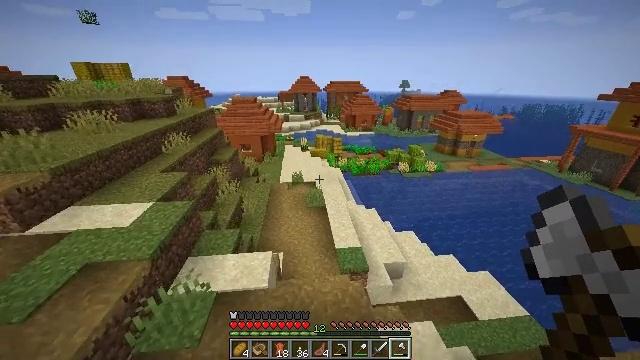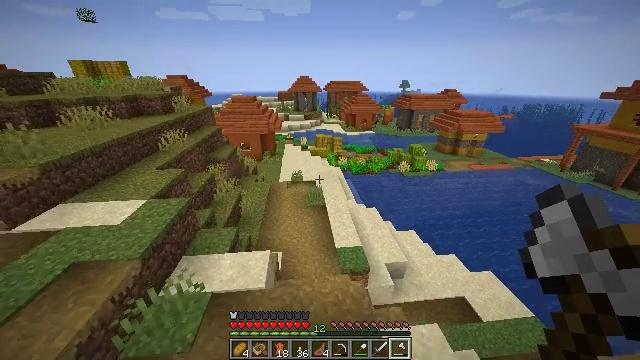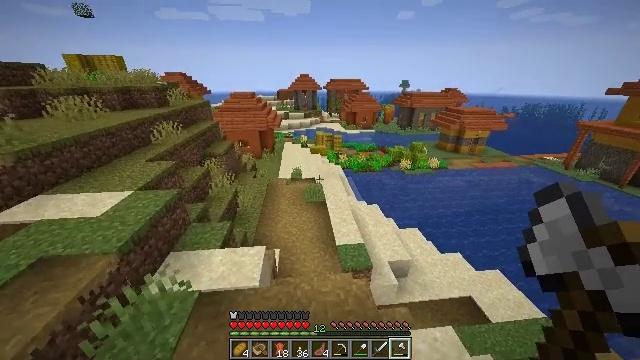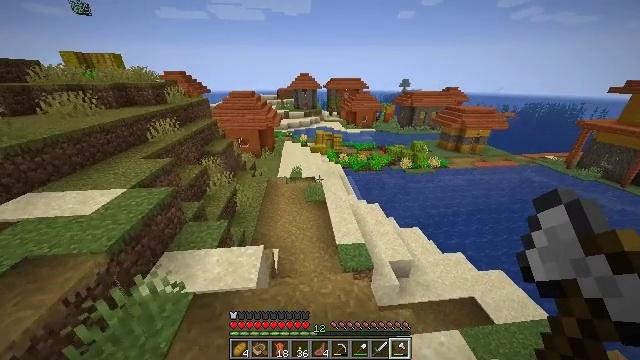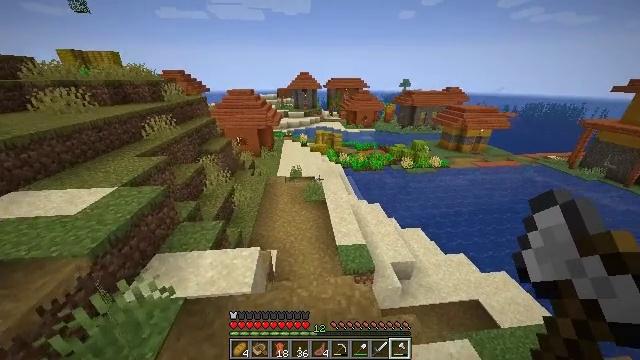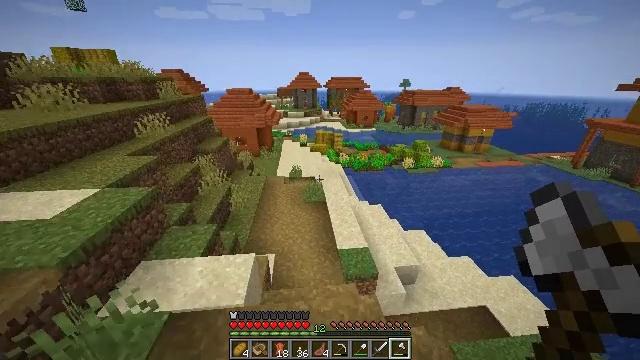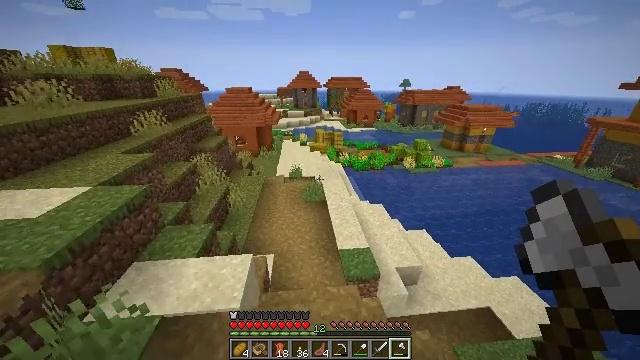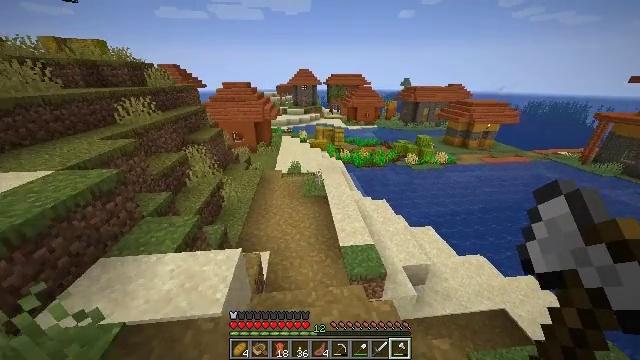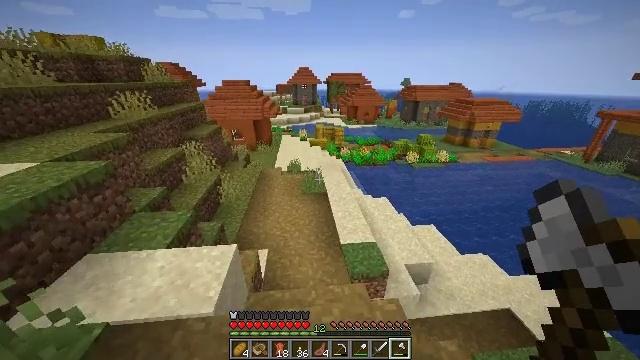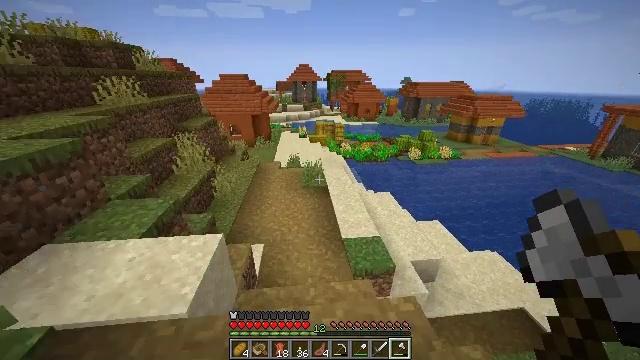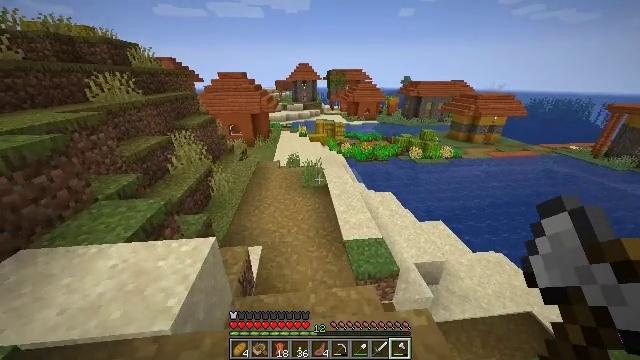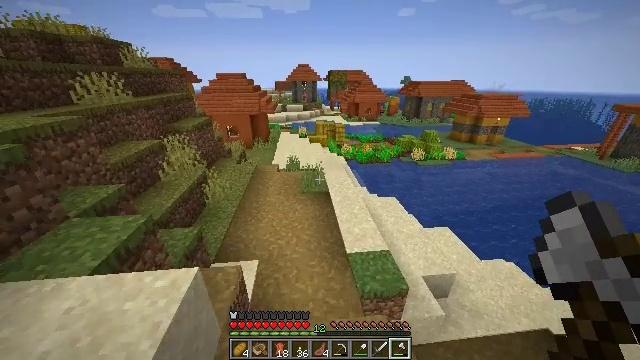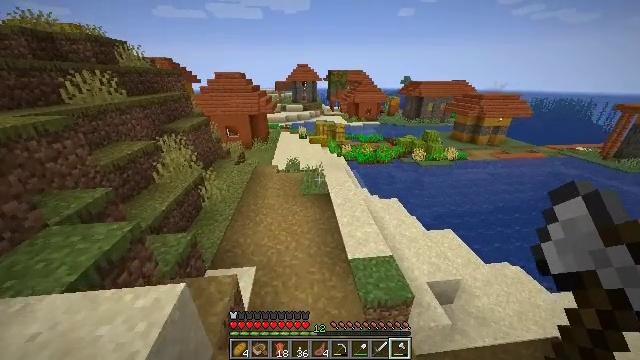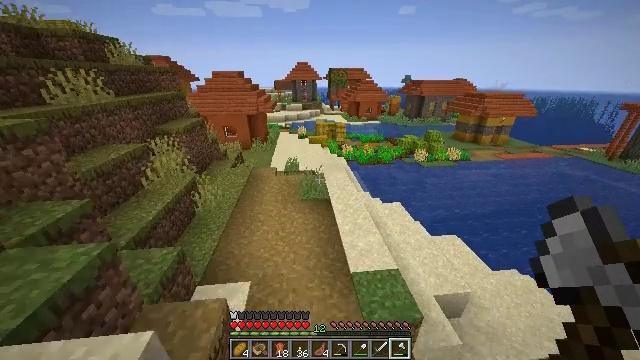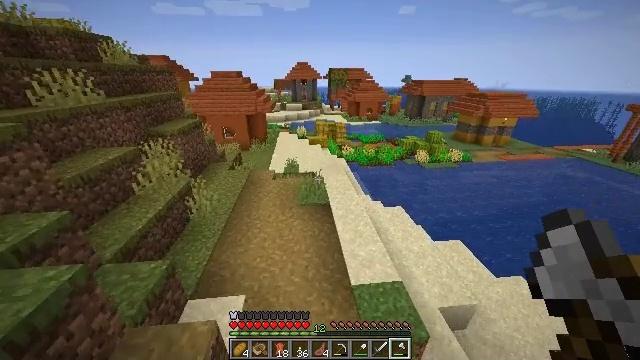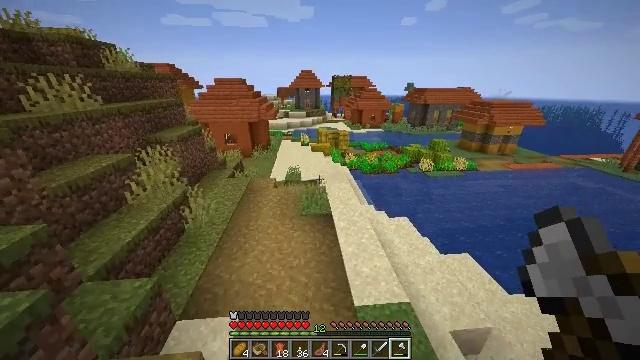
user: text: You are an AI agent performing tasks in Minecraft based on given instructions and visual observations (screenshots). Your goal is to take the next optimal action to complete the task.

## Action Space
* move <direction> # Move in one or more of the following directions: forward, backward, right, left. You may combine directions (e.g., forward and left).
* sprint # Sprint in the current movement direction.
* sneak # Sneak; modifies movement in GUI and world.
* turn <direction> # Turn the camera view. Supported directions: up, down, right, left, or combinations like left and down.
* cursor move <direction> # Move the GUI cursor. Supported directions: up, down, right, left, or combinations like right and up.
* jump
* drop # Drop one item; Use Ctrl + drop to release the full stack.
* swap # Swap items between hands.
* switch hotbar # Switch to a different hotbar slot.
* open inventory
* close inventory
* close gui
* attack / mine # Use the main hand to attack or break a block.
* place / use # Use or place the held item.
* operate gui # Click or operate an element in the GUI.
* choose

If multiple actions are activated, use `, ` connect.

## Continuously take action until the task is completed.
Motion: motion action
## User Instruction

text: Break the red bed to move it.
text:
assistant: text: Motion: move forward, sprint
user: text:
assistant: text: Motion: move forward, sprint
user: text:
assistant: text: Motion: move forward, sprint
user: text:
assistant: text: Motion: move forward
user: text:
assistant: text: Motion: move forward
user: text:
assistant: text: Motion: move forward
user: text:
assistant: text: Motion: move forward, sprint
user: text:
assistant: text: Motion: move forward, sprint
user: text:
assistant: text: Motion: move forward, sprint
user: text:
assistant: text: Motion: move forward
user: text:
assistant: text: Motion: move forward
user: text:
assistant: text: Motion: move forward
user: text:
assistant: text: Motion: move forward, sprint
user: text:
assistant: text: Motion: move forward, sprint
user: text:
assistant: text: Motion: move forward, sprint, turn up
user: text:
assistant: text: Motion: move forward
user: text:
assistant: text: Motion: move forward
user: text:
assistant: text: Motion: move forward
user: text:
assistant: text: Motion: move forward, sprint
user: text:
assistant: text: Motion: move forward, sprint
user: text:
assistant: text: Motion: move forward, sprint, turn left
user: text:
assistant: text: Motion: move forward, turn left
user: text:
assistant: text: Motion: move forward
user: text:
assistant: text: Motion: move forward, sprint
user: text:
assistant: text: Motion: move forward, sprint
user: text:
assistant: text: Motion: move forward, sprint, turn right
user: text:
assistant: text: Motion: move forward, sprint, turn right
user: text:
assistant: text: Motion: move forward, turn right and down
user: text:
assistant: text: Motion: move forward
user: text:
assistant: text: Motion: move forward